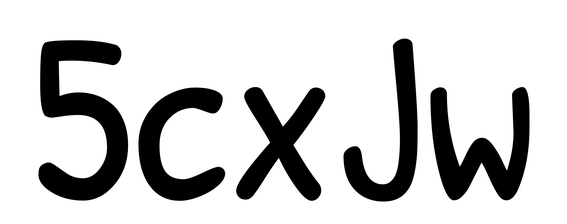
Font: PatrickHand-Regular